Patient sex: M
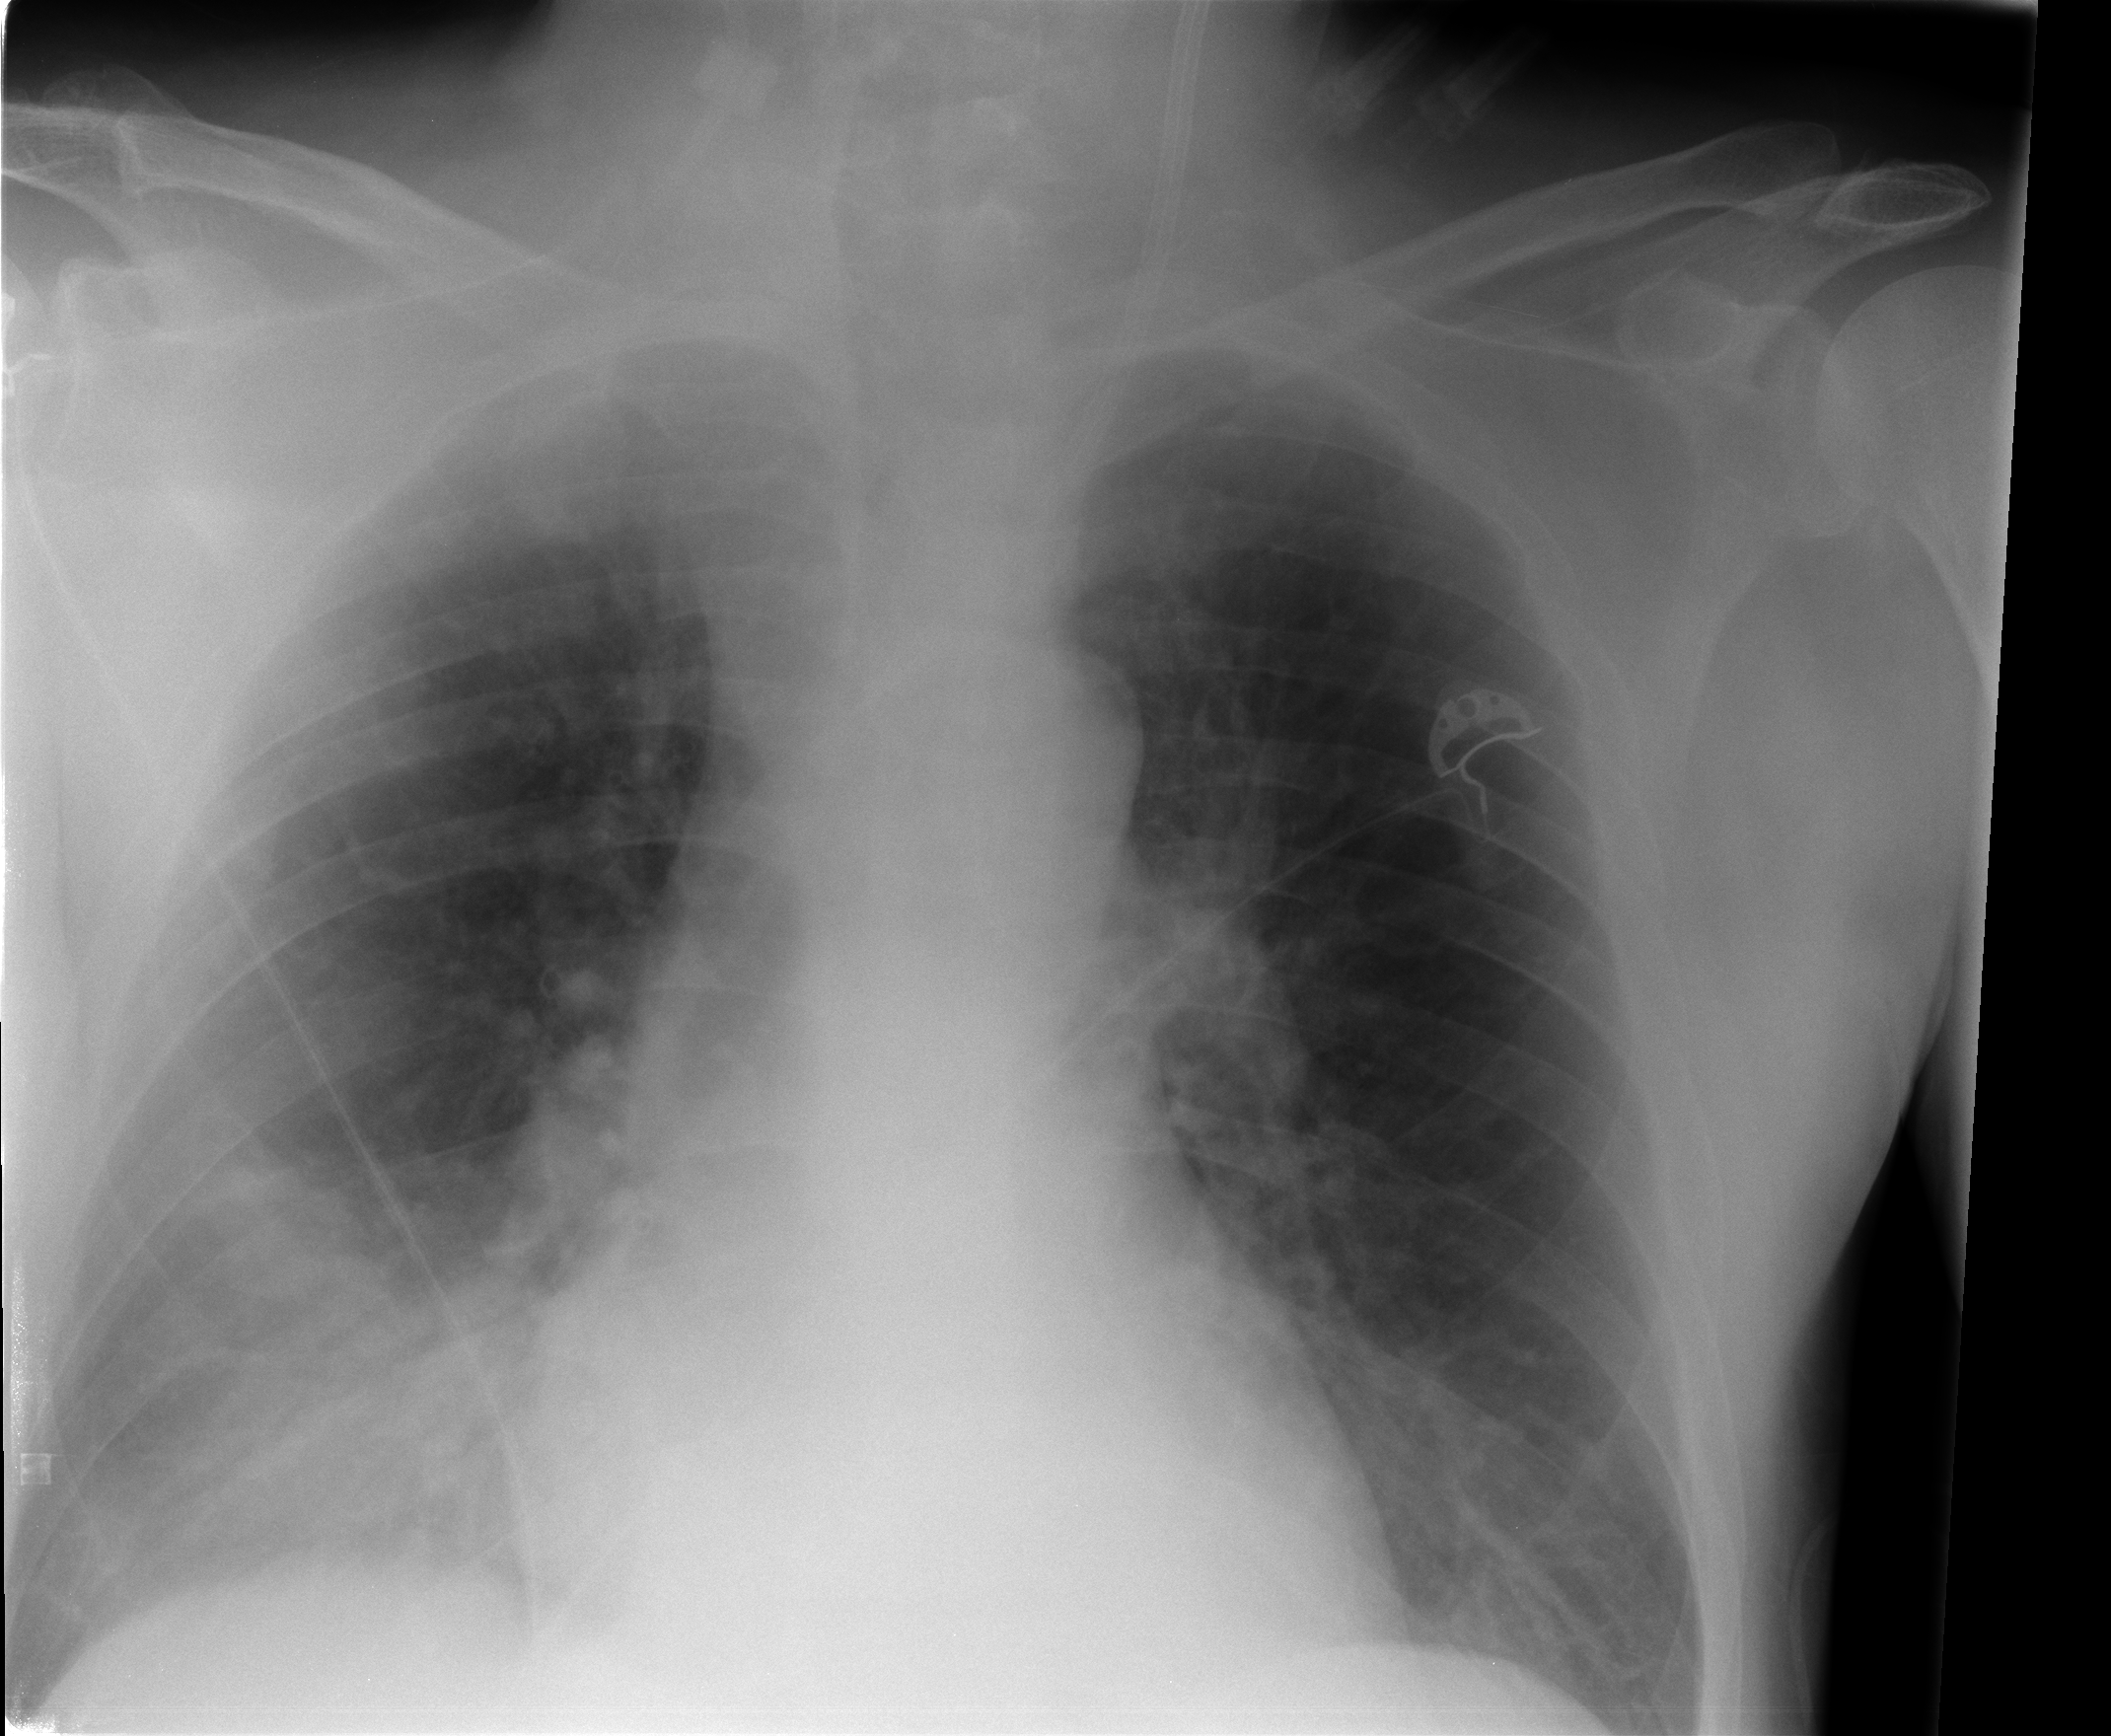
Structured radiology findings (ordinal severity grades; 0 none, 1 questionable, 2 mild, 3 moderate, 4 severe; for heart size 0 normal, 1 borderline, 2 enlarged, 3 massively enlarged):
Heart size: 0
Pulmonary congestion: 2
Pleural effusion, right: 0
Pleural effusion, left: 0
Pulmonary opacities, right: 2
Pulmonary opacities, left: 2
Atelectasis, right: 3
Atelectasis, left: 2